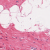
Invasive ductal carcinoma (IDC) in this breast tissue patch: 0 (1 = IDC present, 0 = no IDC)